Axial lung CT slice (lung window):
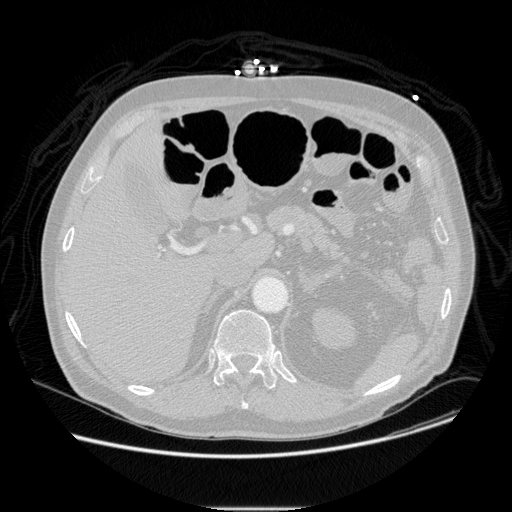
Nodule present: no